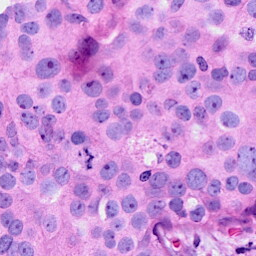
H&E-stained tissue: Breast